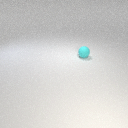
small cyan rubber sphere